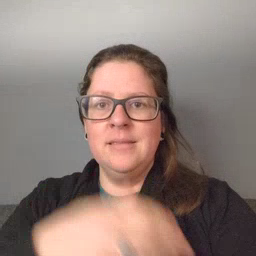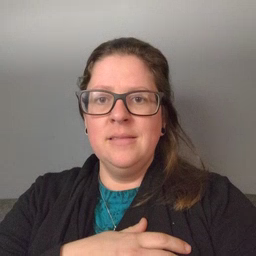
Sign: hat